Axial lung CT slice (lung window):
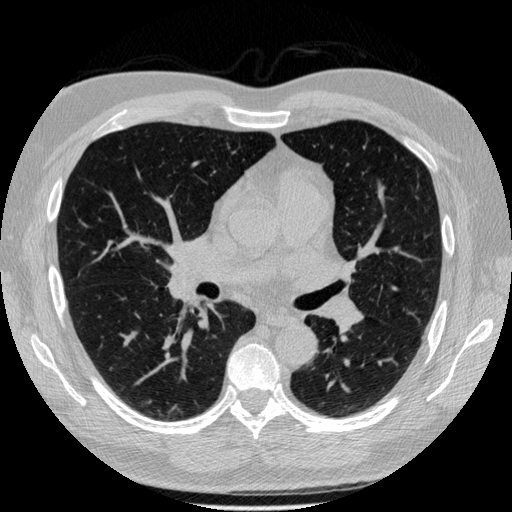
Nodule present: no